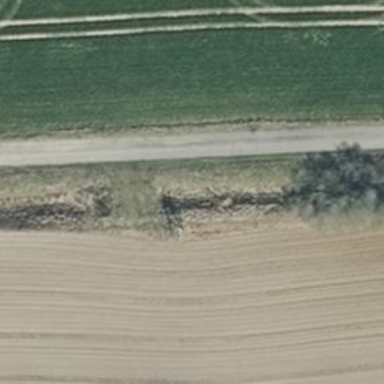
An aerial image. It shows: Track with grass surface categorized as grade4 tracktype.